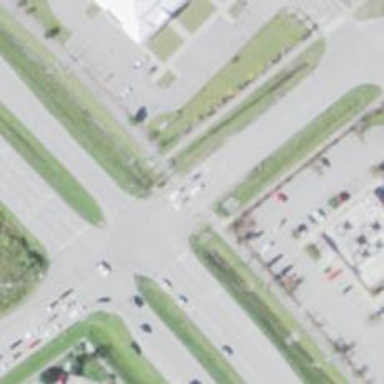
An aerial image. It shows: Marked crossing on asphalt cycleway.